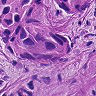
Metastatic tissue present: yes